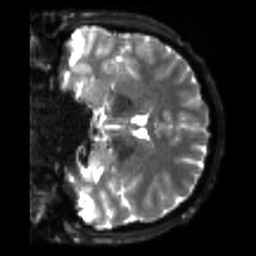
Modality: sbref
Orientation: coronal
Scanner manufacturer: siemens
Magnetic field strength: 3 T
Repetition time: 4 s
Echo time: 0.0594 s